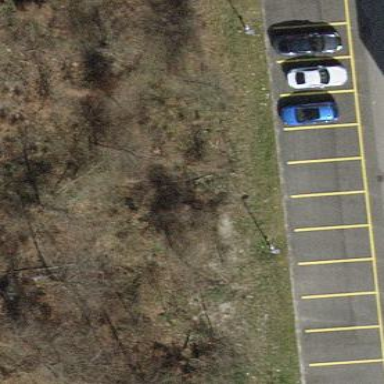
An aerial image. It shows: Parking area with asphalt surface.